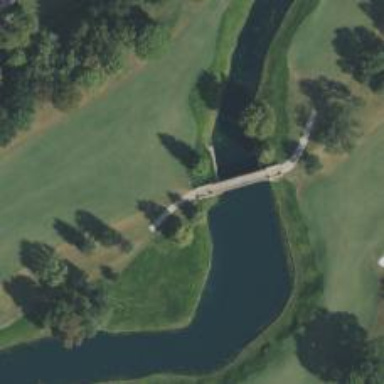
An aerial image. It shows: Service road on bridge for golf carts.